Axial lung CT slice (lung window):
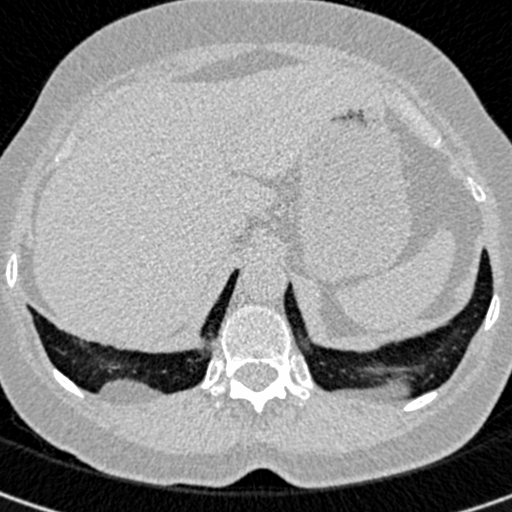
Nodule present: no